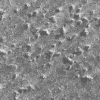
Atmospheric dust classification: not_dusty